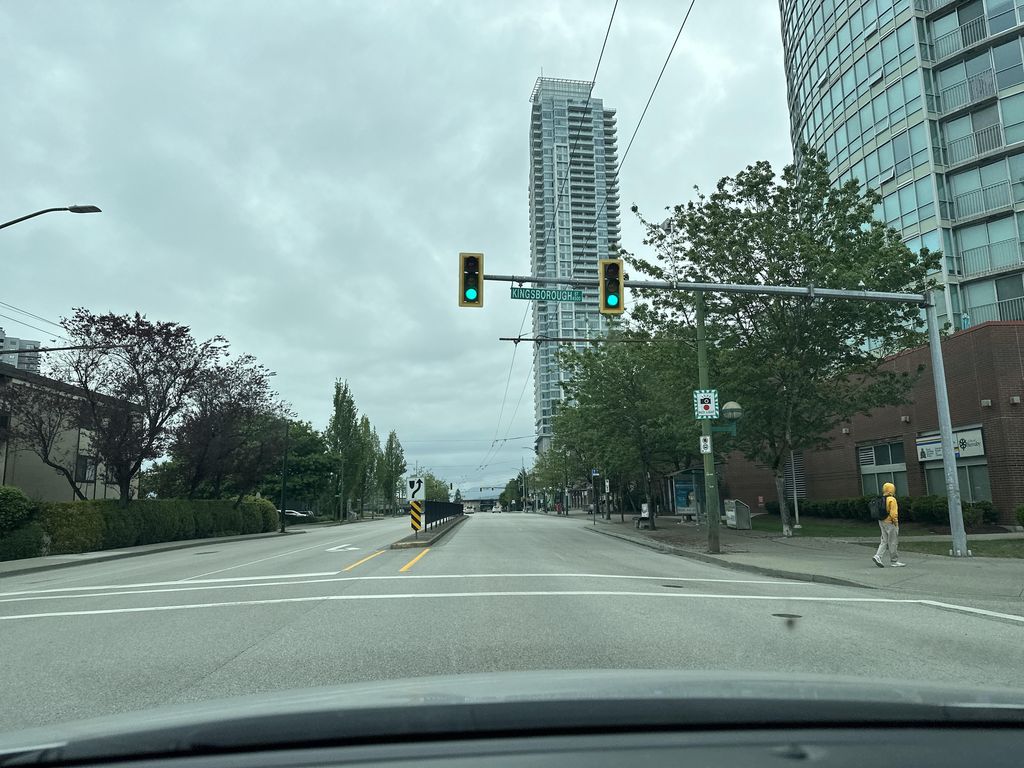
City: vancouver